Field crop: tomato
Growth stage: 2
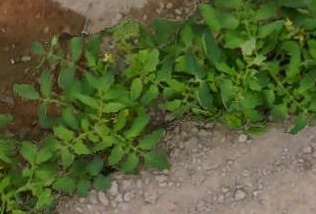
Species: tomato